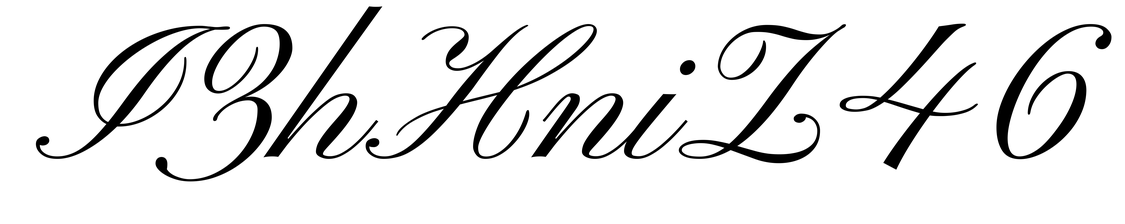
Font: PinyonScript-Regular